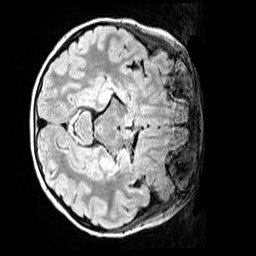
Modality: FLAIR
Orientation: axial
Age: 9
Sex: female
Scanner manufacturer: siemens
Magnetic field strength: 3 T
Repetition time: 5 s
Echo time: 0.388 s